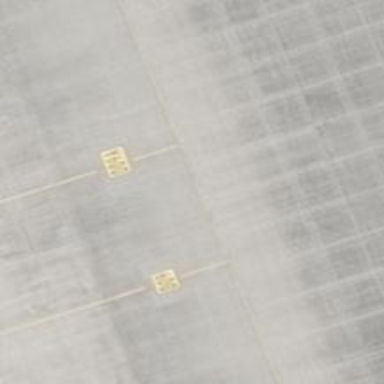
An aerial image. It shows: Parking position at the airport with concrete surface.